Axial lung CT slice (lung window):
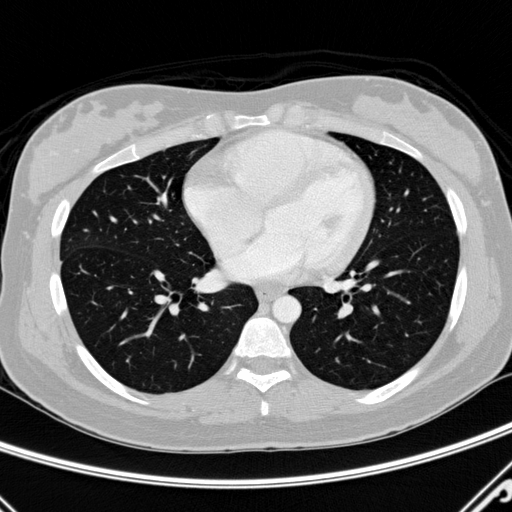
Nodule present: no